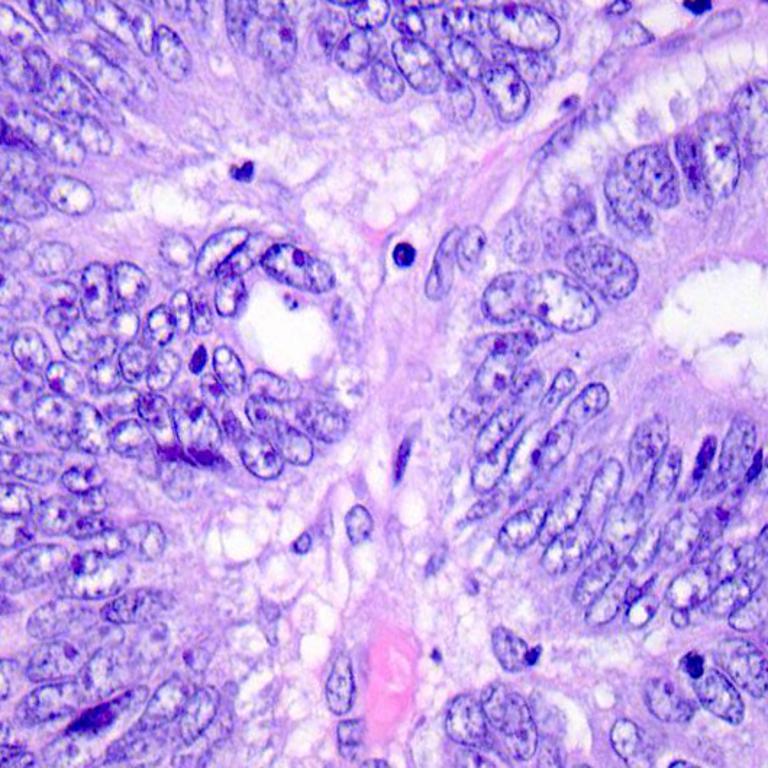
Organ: colon
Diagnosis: adenocarcinomas